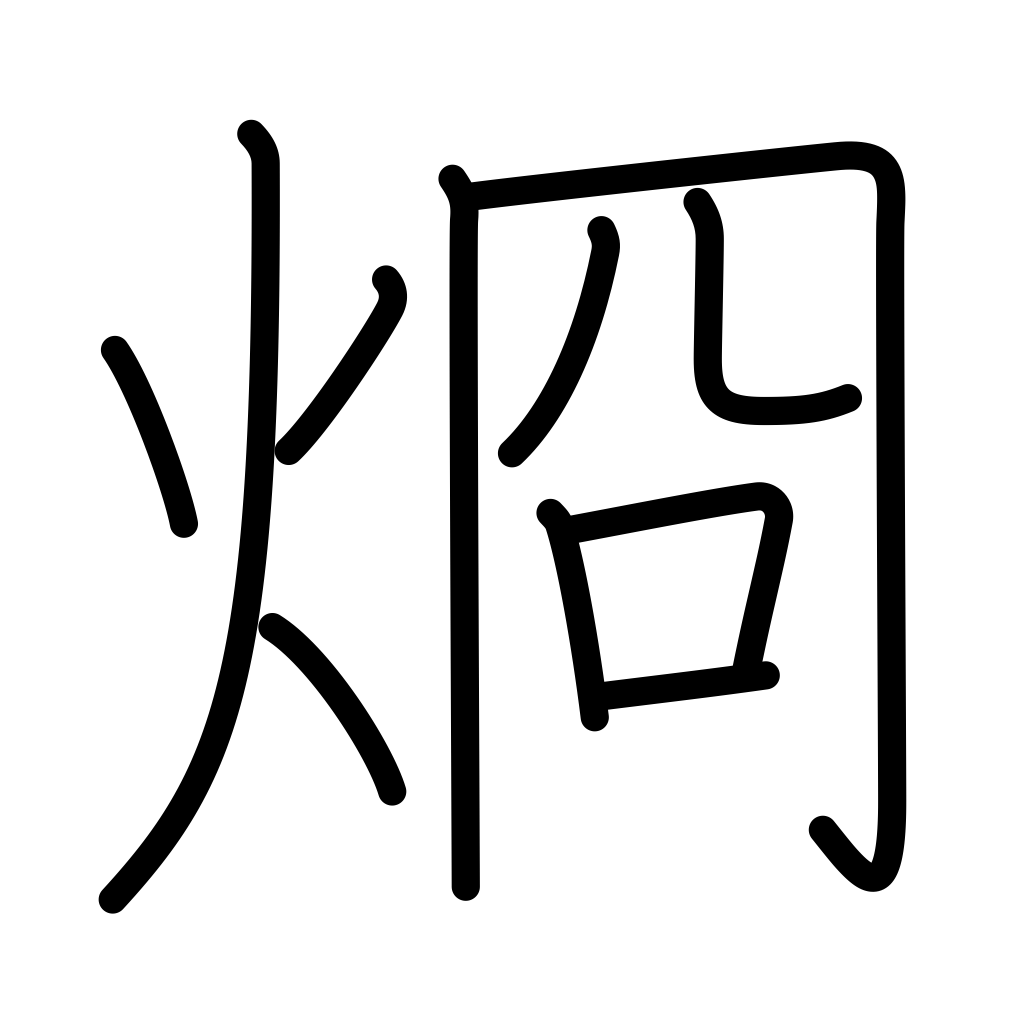
Meaning: light, clear